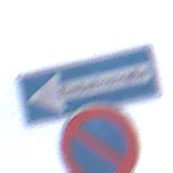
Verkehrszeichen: EinbahnstrasseLinksweisend
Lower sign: EingeschraenktesHalteverbot
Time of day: SunriseSunset
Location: Outdoor (Beach)
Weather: Overcast
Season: NotSpecified
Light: Natural